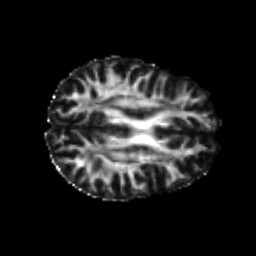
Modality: FA
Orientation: axial
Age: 22
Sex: female
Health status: healthy
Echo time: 0.074 s